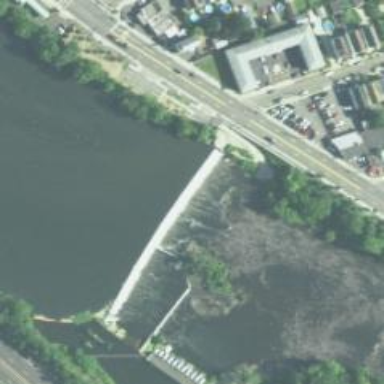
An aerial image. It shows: Dam along waterway.